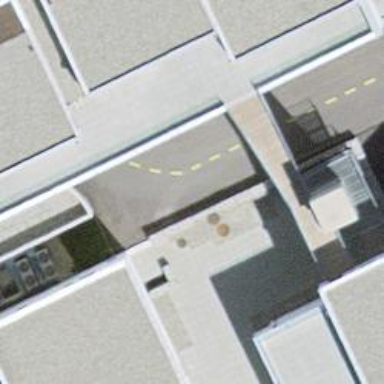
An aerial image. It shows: Parking entrance.